Question: I've made a gui for my program and used
'''
UIManager.put("Button.background", new Color(0,0,0));
UIManager.put("JButton.background", new Color(0,0,0));
'''
to make the buttons appear black. Unfortunately, this doesn't work sometimes. Without modifying the code, it will work when I run it one time and wont work another time.
The following image is the same button in the same program after several times I ran it. This happens about 1 in 4 times I run the program.

(left button is correct and the right one is what sometimes happens while running)
Also, other things like
'''
UIManager.put("control", new Color(15,0,0));
'''
are loading properly. Never had a problem with it and it's loaded at the same time and same format.
Here's a sample code where the button colors aren't loading at all while the background and other things are. They are loaded the same exact way and there are no compilation or run errors.
'''
import java.awt.*;
import javax.swing.*;
import javax.swing.UIManager.*;
public class gtst
{
public static void main(String[] args) throws Exception
{
UIManager.put("Button.background", new Color(1,1,1));
UIManager.put("JButton.background", new Color(1,1,1));
UIManager.put("control", new Color(0,0,0));
UIManager.put("text", new Color(255,220,0));
Frame batFrame = new JFrame("nananananna Batman!");
for (LookAndFeelInfo info : UIManager.getInstalledLookAndFeels())
{
if ("Nimbus".equals(info.getName())) {
UIManager.setLookAndFeel(info.getClassName());
break;
}
}
String username = JOptionPane.showInputDialog(batFrame, "Enter something...:");
}
}
'''
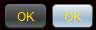
Answer: After days of non stop trial and error, I figured out that apparently in my program the MySQL connection was causing the problem. If the MySQL connection was initiated at the start of the program and the color changes were too this cause some sort of a problem (maybe lag?) and the colors wouldn't always load. Maybe it's a problem with the MySQL driver or something else, not sure, but to fix it I just made it connect to MySQL when it needed the connection rather than at the program start.
I'm not sure why the colors didn't load at all in the example I provided.